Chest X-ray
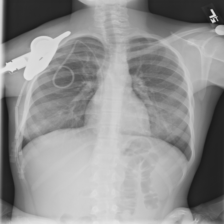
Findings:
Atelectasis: negative
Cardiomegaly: negative
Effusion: negative
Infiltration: negative
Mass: negative
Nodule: negative
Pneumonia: negative
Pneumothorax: negative
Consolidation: negative
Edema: negative
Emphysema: negative
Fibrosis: negative
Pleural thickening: negative
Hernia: negative